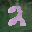
Label: 2